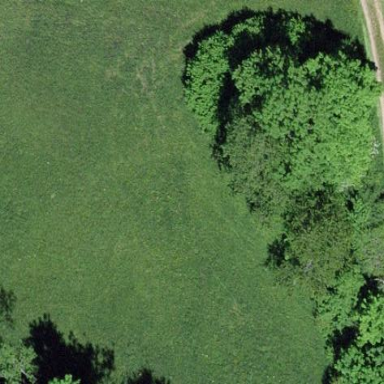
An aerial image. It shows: Forest area.